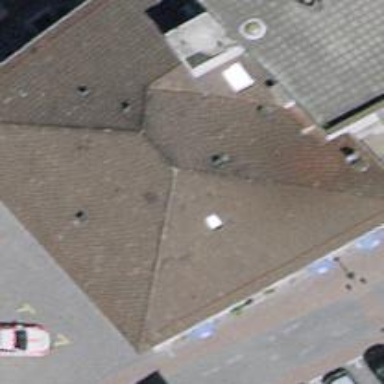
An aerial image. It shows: Restaurant.